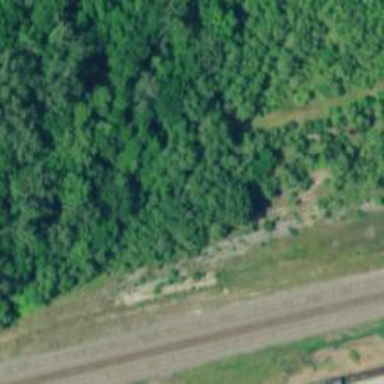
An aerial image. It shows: Disused railway.